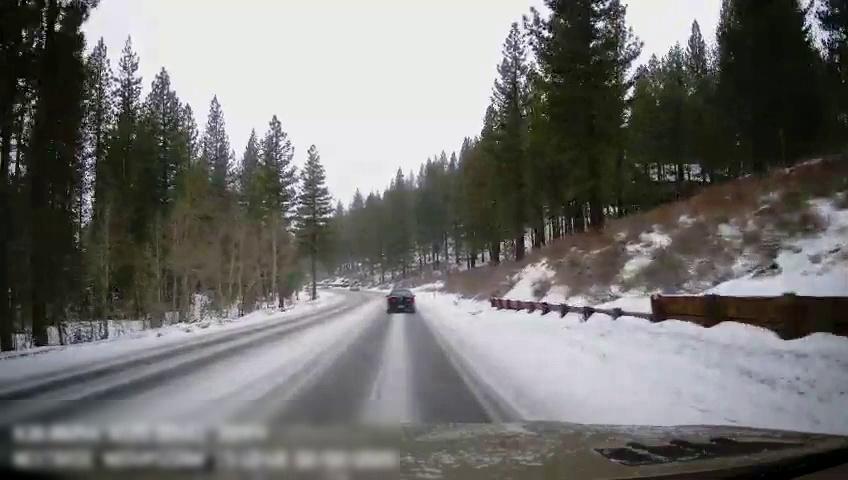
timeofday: Day
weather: Snowy
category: Drivable Space
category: Vehicles | Car